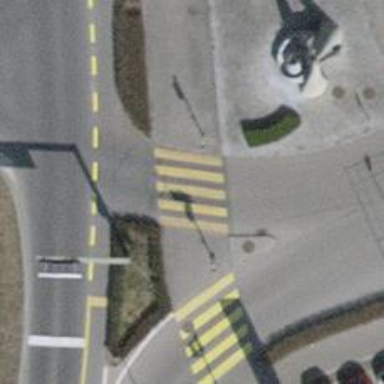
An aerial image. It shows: Crossing with traffic signals.